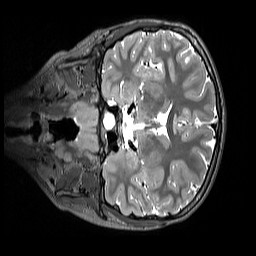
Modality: T2w
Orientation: coronal
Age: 9
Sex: male
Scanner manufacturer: siemens
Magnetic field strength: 3 T
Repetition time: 3.2 s
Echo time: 0.408 s